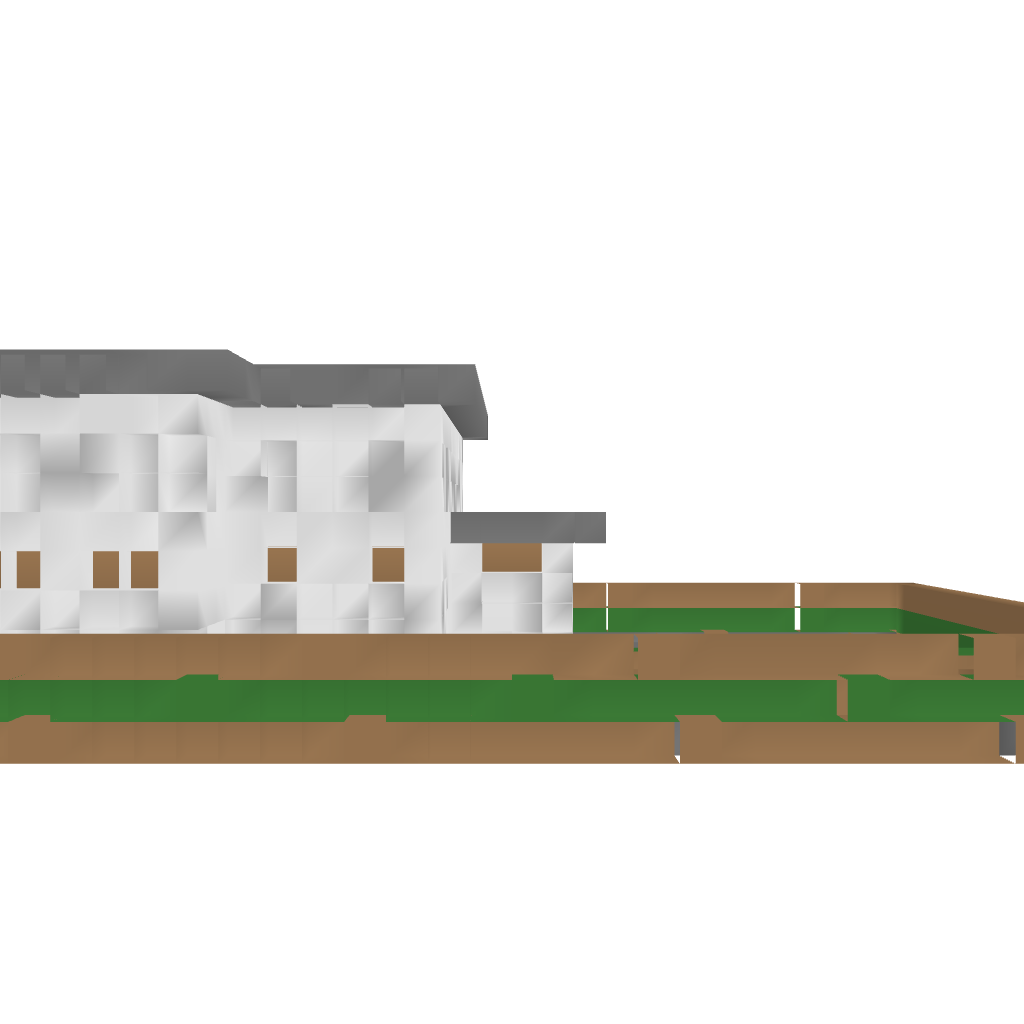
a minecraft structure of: Vip House bad low quality